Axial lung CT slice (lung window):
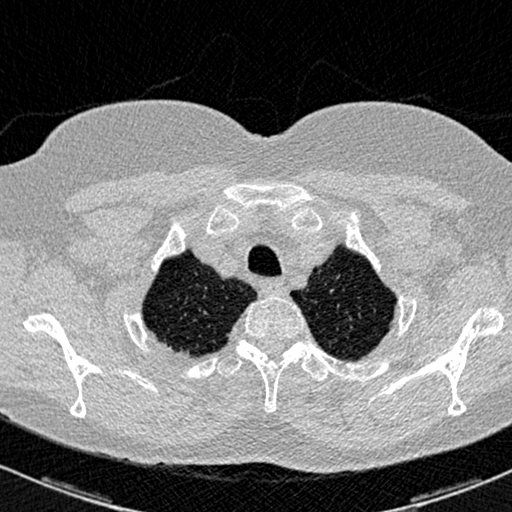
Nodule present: no